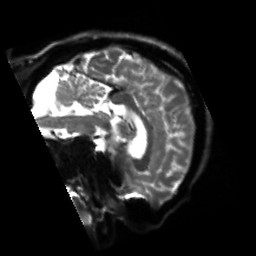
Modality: sbref
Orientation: sagittal
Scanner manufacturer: siemens
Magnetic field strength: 3 T
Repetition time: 4 s
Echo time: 0.0594 s